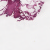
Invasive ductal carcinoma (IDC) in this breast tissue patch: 0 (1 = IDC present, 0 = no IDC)